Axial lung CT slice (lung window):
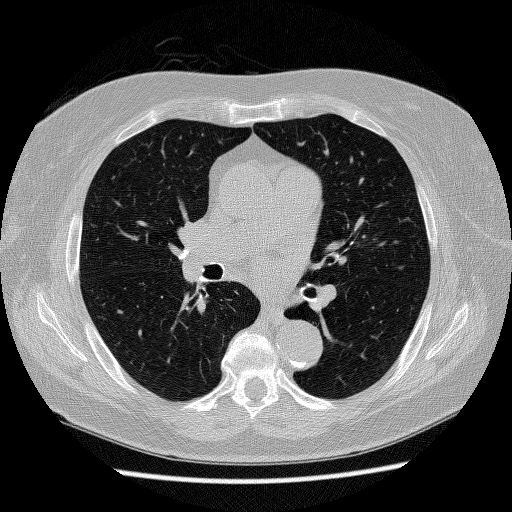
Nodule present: no